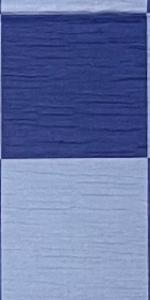
Label: Empty